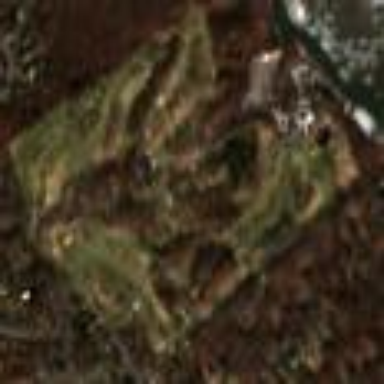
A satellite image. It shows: Golf course surrounded by greenery.